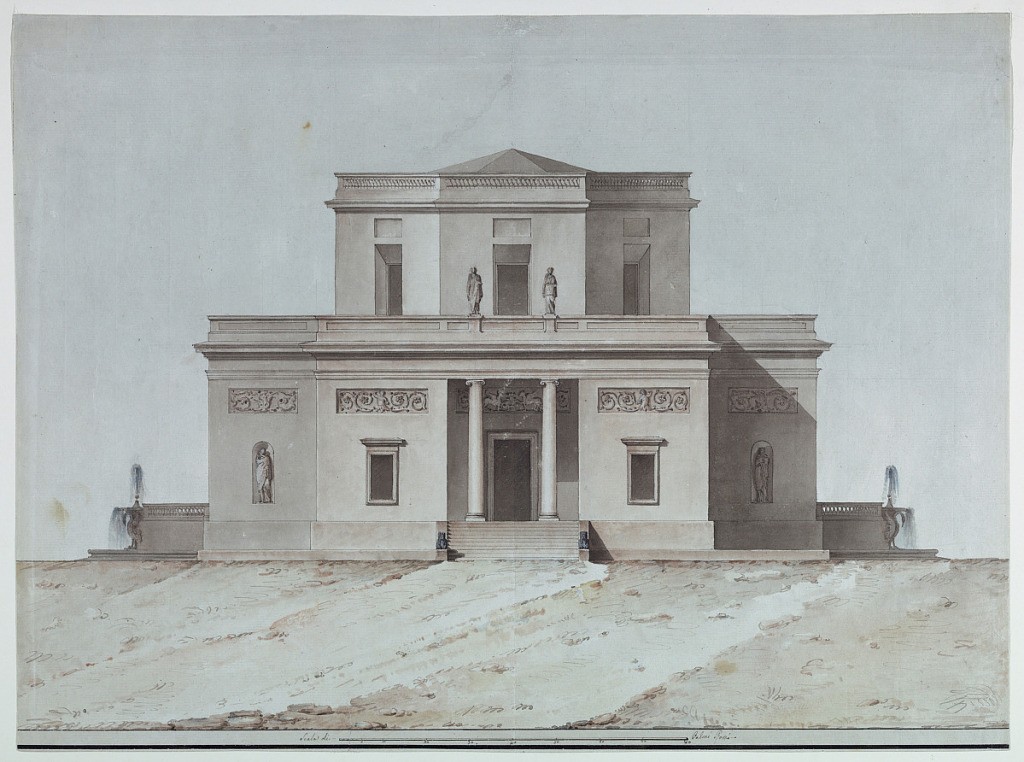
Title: Elevation of a Country Villa
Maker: Unknown, Italian
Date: ca. 1820
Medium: Pen and black ink, brush and rose, brown and blue watercolor, black wash, with black chalk indications on paper
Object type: Drawing
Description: Elevation of a free standing villa.  The central part of the building has two stories, the upper one being octagonal.  Steps are leading to a porch with two Ionic columns.  In the flanking walls is a window and a frieze above it; another one above the door.  Two narrow receding wings project from the walls, each is decorated with a niche occupied by a statue and a frieze.  Additional two statues are standing beside the front window in the upper floor.  At the ground level, at both ends, are somewhat more receding terraces with a balustrade and a fountain, supported by swans standing in a basin as the concluding motif.  The building is elevated on a mass of land